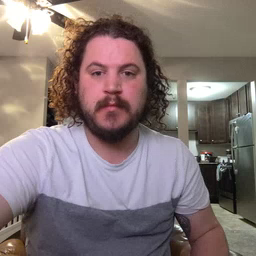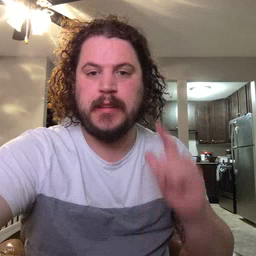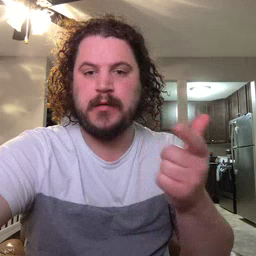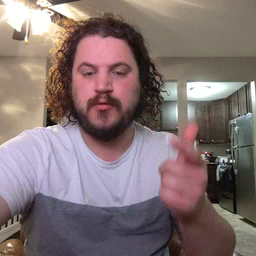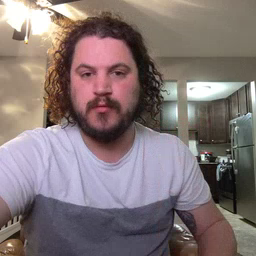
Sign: later